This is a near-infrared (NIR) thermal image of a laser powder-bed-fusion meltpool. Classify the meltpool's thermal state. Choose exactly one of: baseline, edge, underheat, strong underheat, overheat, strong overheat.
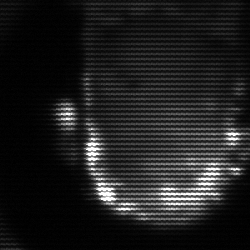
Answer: baseline